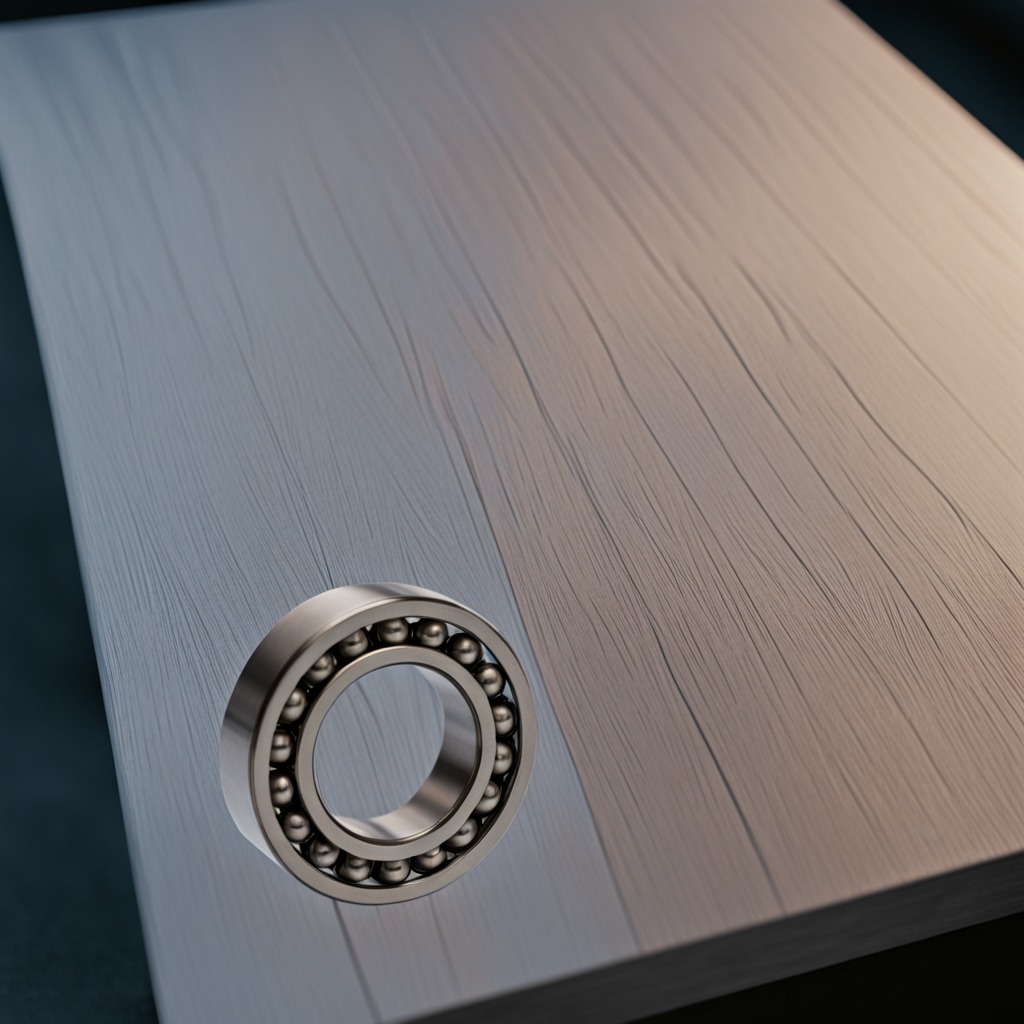
A metal ball bearing is lying on the old table in the garage.